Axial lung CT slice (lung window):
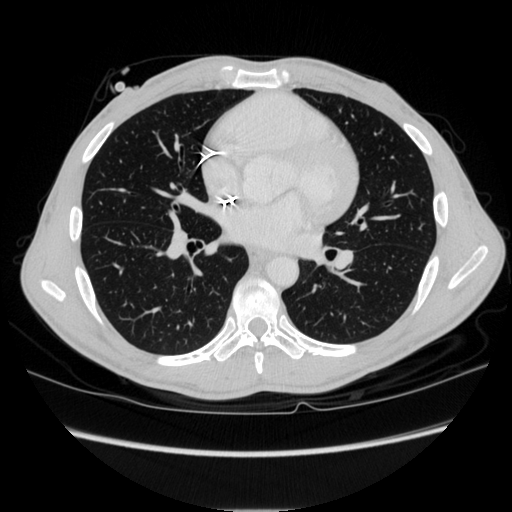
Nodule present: no